Field crop: maize
Growth stage: 2
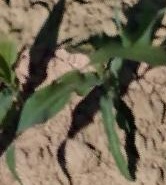
Species: maize